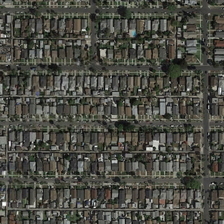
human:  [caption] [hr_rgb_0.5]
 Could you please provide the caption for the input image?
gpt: many crowded buildings and some green trees are in a dense residential area .

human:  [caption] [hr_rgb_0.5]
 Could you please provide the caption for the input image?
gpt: many crowded buildings and some green trees are in a dense residential area .

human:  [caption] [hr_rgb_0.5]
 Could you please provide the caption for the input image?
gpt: many crowded buildings and some green trees are in a dense residential area .

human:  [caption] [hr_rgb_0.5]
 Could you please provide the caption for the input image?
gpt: many crowded buildings and some green trees are in a dense residential area .

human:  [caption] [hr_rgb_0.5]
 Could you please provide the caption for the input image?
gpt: many crowded buildings and some green trees are in a dense residential area .